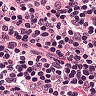
Metastatic tissue present: yes